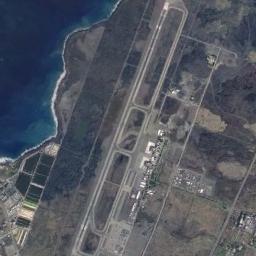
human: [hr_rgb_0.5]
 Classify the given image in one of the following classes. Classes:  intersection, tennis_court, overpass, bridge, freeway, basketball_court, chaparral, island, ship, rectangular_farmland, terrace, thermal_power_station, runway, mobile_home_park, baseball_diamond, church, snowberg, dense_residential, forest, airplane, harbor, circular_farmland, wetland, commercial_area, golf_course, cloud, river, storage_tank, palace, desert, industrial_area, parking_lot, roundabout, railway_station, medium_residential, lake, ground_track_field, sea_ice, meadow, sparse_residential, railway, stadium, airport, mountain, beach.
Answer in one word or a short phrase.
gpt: airport